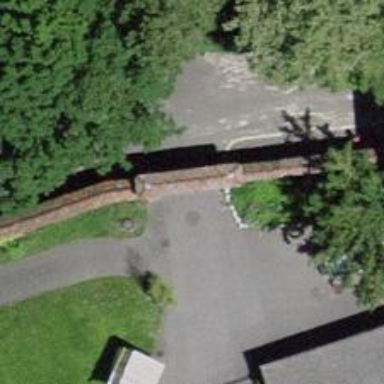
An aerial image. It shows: Kissing gate.